Question: I'm sorry to ask a question that has been asked <URL>, and I can plot the frequency of each type of visual element in each year:
'''
#this works
df <- read.table("cleaned_estc_visuals.txt",
header = F,
sep = " ")
ggplot(data=df, aes(x=V1, y=V3)) +
geom_bar(aes(fill=V2),stat="identity") +
labs(title = "Visuals in Early Modern Books",fill="") +
xlab("Year") +
ylab("Titles")
'''
This yields:

To make the data more legible, I want to bin the values along the x-axis by decade, but can't quite seem to get the call right:
'''
#this doesn't
ggplot(data=df, aes(x=V1, y=V3)) +
geom_bar(aes(fill=V2),binwidth=10,stat="bin")
'''
Running the latter code, I get:
'''
Mapping a variable to y and also using stat="bin".
With stat="bin", it will attempt to set the y value to the count of cases in each group.
This can result in unexpected behavior and will not be allowed in a future version of ggplot2.
If you want y to represent counts of cases, use stat="bin" and don't map a variable to y.
If you want y to represent values in the data, use stat="identity".
See ?geom_bar for examples. (Deprecated; last used in version 0.9.2)
Error in pmin(y, 0) : object 'y' not found
'''
Does anyone know how I can bin by decade along the x-axis? I would be grateful for any advice others can offer.
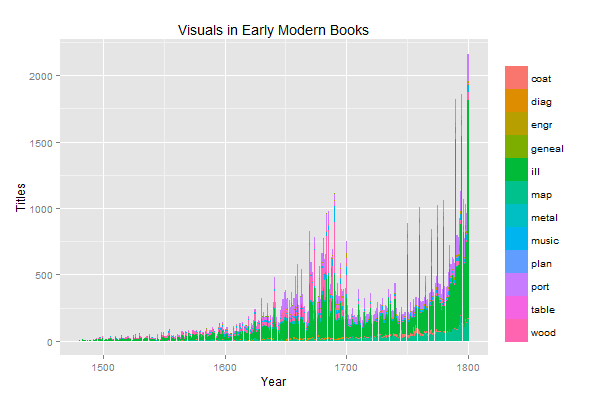
Answer: In your situation, I find it easier to do some data manipulation before calling 'ggplot()'. I personally prefer these packages: 'dplyr' for data management and 'scales' for working with graphics, but you could do this using 'base' functions as well.
'''
library(dplyr)
library(scales)
df2 <- df %>%
mutate(decade = floor(V1 / 10) * 10) %>%
group_by(decade, V2) %>%
summarise(V3 = sum(V3)) %>%
filter(decade != 1800)
ggplot(df2, aes(x = decade, y = V3)) +
geom_bar(aes(fill = V2), stat = "identity") +
labs(x = "Decade", y = "Titles", title = "Visuals in Early Modern Books") +
scale_x_continuous(breaks = pretty_breaks(20)) # using scales::pretty_breaks()
'''